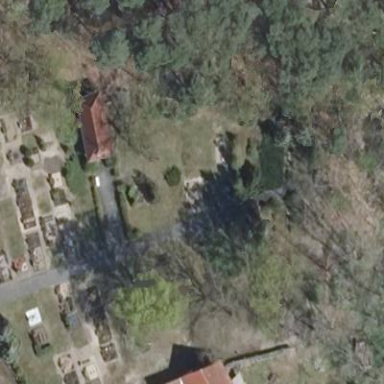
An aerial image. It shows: Cemetery.